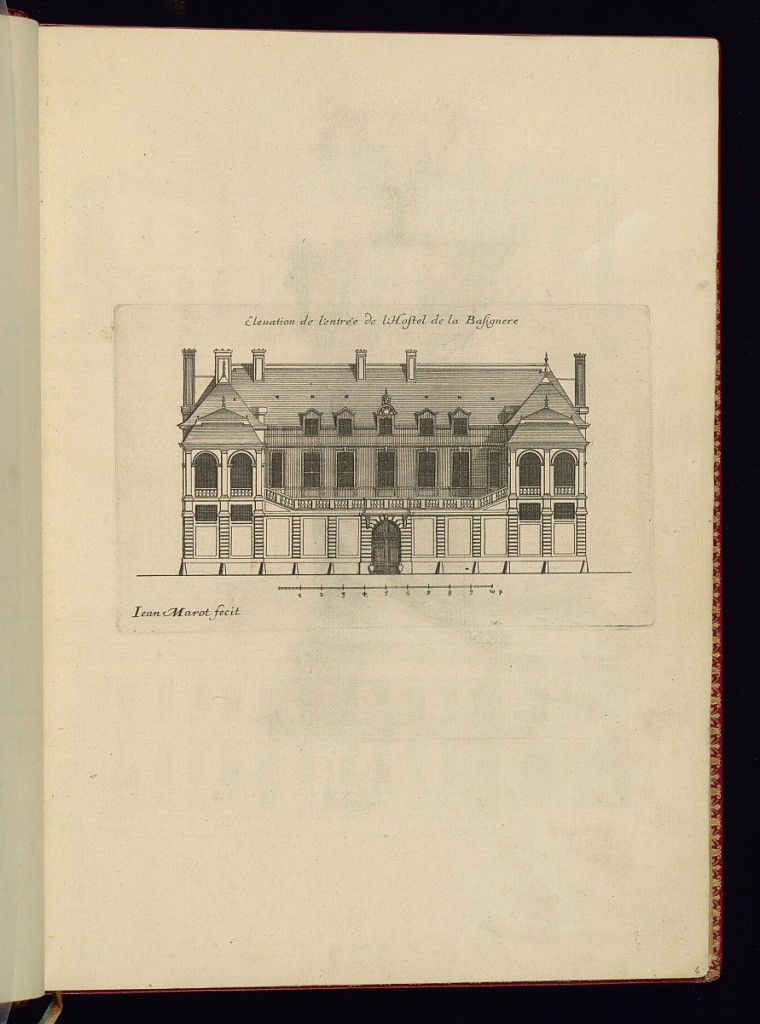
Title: Elevation de l’entrée de l’Hostel de la Basignere
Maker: Jean Marot, French, 1619 - 1679
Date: ca.1635–ca.1660
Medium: Etching on laid paper
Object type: Print
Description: Architectural elevation of the front façade of a hôtel particulier (grand house). Central arched doors and a long balustrade above. A scale below. The plate is titled and signed